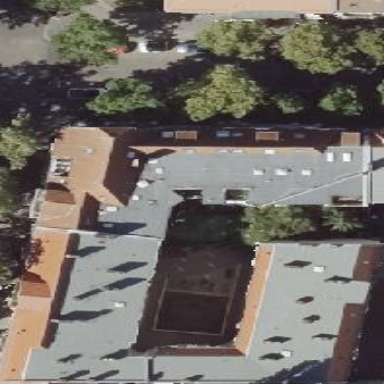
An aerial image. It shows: Building with hipped roof.